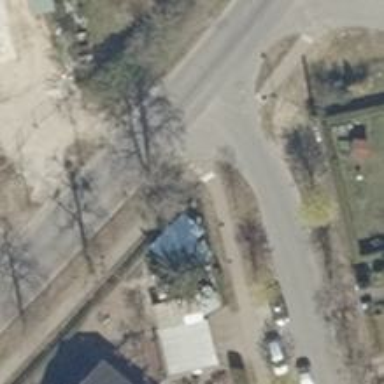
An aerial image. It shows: Residential road with asphalt surface and sidewalk on the left side.